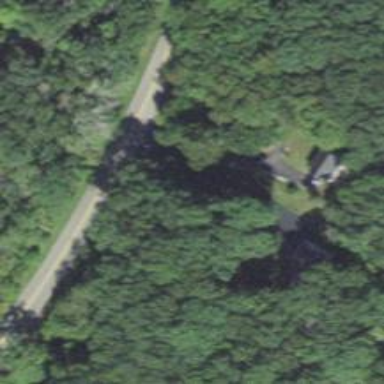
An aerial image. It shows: Residential driveway used as service road.